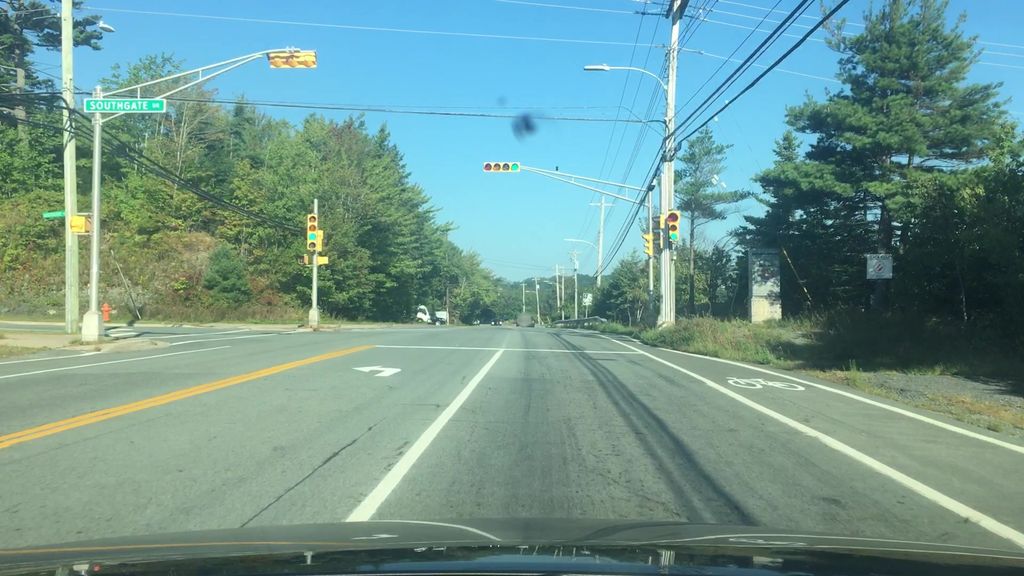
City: halifax